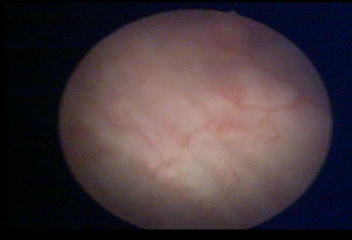
Modality: WLC
Class: Normal mucosa
Bladder cancer association: No